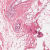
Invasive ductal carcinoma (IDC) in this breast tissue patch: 0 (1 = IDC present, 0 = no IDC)